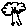
Label: tree